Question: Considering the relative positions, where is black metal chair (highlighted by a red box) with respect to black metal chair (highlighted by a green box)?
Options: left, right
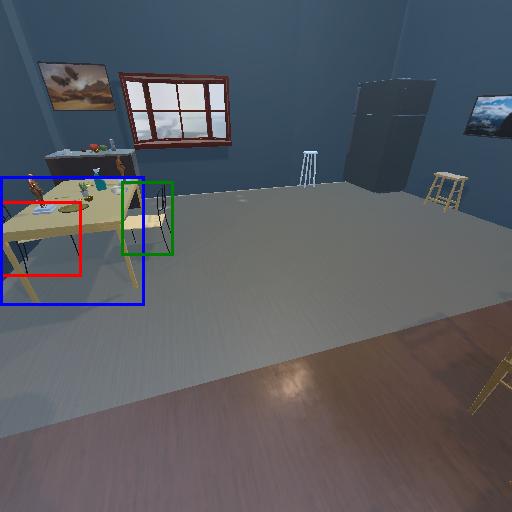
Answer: left